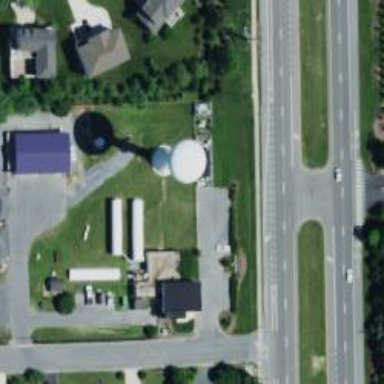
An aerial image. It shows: Water tower that is man-made.